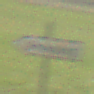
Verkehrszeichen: UmleitungswegweiserLinksweisend
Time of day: MorningAfternoon
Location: Outdoor (Nature)
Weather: PartlyCloudy
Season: NotSpecified
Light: Natural